Question: I need help in writing a macro for LibreOffice Calc 3.6.2.2
What I'm trying to do is pass a cell number to function, the function then analyzes the cell's contents (a text string) and return a value based on its content.
My current code:
'''
Function mColor2(mCellAdd)
Dim l(5) as String 'declare list of variables
l(0)="red"
l(1)="blue"
l(2)="yellow"
l(3)="green"
for i=LBound(l) To UBound(l) 'cycle from start to end of list
If InStr(mCellAdd,l(i))<>0 Then
mColor2=l(i)
Else
mColor2="not known"
End If
Next
End Function
'''
But I get only "not known" returned.
I think it's because I don't handle values returned from InStr() properly.
Actually I'm not sure I'm using the right function since I only need to check if the cell's content includes my substring or not...
A screenshot of the results:

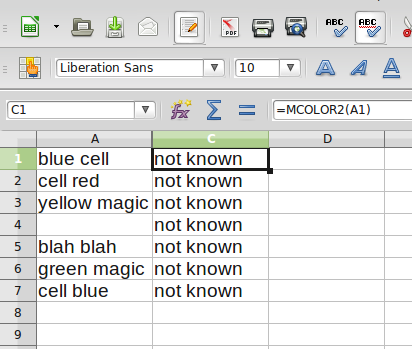
Answer: Let's say the input string (assuming it is passed as a string?) is "my blue dog". Then your function will run through the loop 5 times (should that be 4?). First it looks for "red", which isn't found, so mColor2 is set to "not known". Then it looks for "blue", which is found, so mColor2 is set to "blue". Then it looks for "yellow", and mColor2 is set back to "not known". Same for "green", and then I don't know what it will look for when i is 4.
In any case, you don't want to reset mColor2 to "not known", just get rid of your Else.
Have you decided what to do if the input string contains more than one of the strings you're looking for? Do you want to exit as soon as you find "red", or continue and remember the last one found?